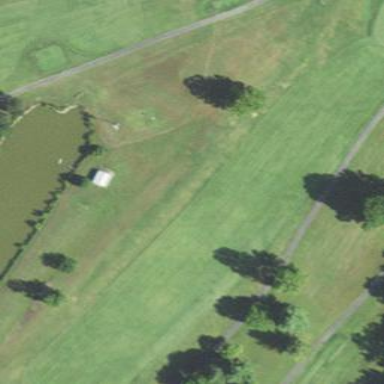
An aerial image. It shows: Rough grassy area used for golf.